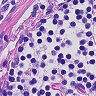
Metastatic tissue present: no